Current action and preconditions to check: trajectory_clear

Your task: For each precondition in the list above, predict whether it will hold at this action.

Consider the current scene as observed from the mobile robot's camera, and analyze the predicted future states of all dynamic agents (e.g., people, animals, vehicles, or any moving entities) within the NEXT SECOND.

IMPORTANT: Only answer "very likely" if you are absolutely certain—based on strong, clear evidence—that a dynamic agent will violate the precondition in the predicted future state. Do NOT answer "very likely" for unlikely, ambiguous, or low-probability risks.

Ask yourself for each precondition: Is there a high probability, with clear and convincing evidence, that the predicted future states of any dynamic agent will interfere with the predicted future state of the currently executing action within the NEXT SECOND, causing that precondition to fail?

Assess the risk level based on these predictions. Use "likely" or "very likely" if motions create a clear risk of interference.

Use "neutral" or "improbable" if agents are nearby but their predicted paths are clearly diverging or non-conflicting.

Failure Risk Categories: "very improbable", "improbable", "neutral", "likely", "very likely"

Answer Format: Output ONLY the probability_of_failure value from these categories: "very improbable", "improbable", "neutral", "likely", "very likely"

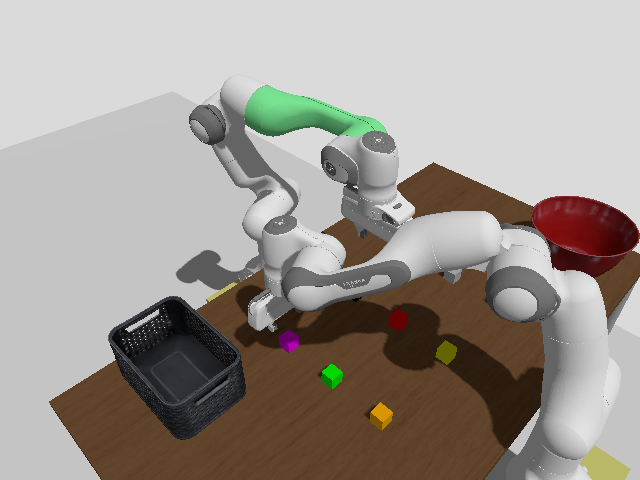

Answer: very improbable